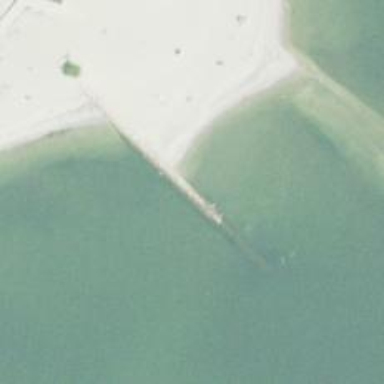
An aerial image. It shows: Breakwater structure.